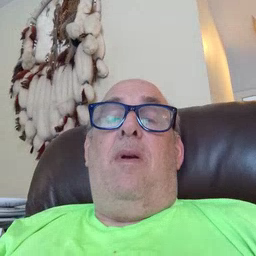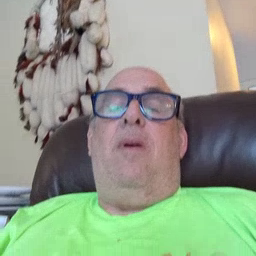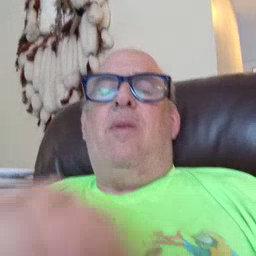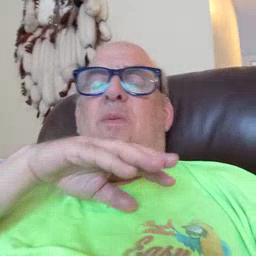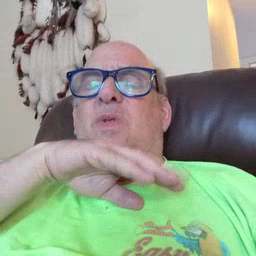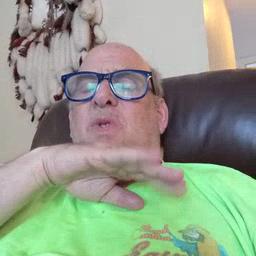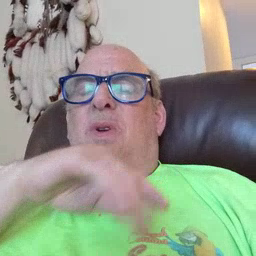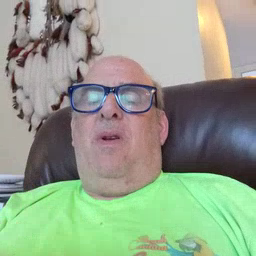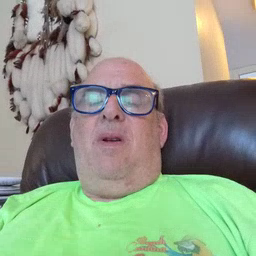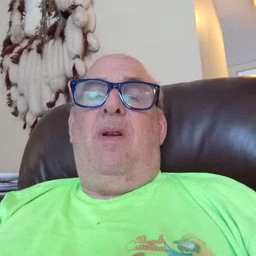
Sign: dirty